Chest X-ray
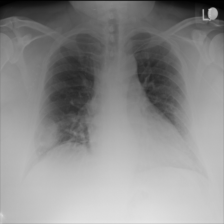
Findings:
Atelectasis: negative
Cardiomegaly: negative
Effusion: negative
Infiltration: negative
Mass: negative
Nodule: negative
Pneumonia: negative
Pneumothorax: negative
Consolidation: negative
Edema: negative
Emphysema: negative
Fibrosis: negative
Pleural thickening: negative
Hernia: negative